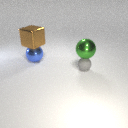
small gray rubber sphere in front of large blue metal sphere